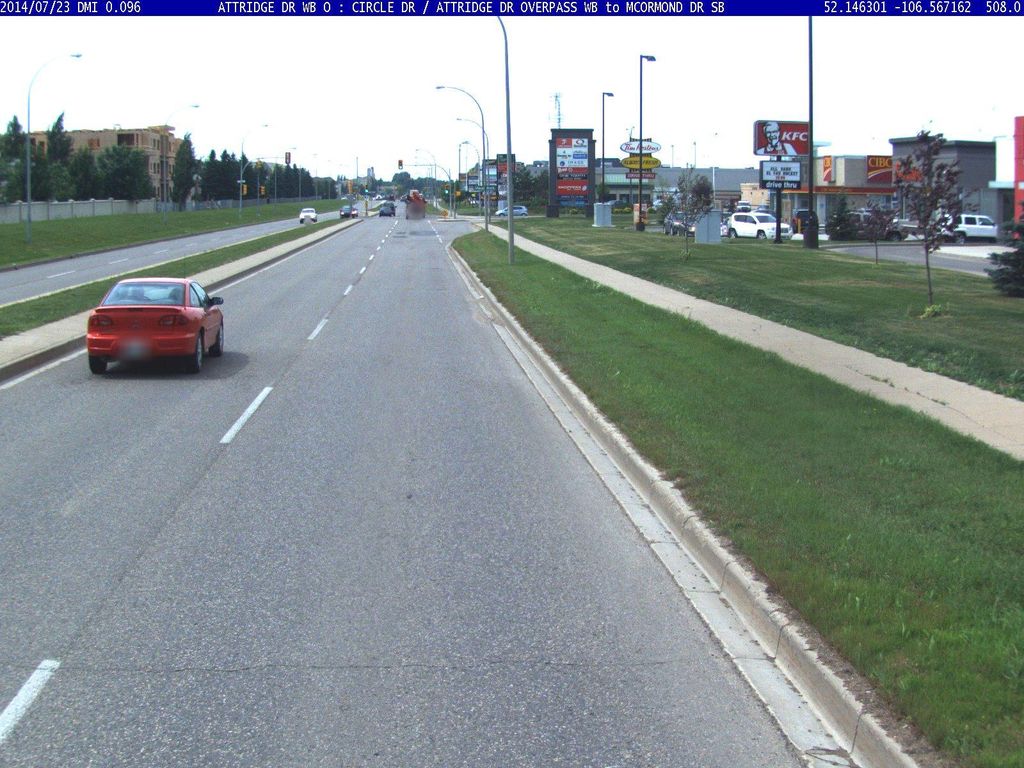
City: saskatoon